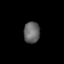
Tissue: lung
Cell type: T cells
Senescence score: 0.2308
Nuclear area (px): 331
Mean DAPI intensity: 103.798